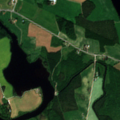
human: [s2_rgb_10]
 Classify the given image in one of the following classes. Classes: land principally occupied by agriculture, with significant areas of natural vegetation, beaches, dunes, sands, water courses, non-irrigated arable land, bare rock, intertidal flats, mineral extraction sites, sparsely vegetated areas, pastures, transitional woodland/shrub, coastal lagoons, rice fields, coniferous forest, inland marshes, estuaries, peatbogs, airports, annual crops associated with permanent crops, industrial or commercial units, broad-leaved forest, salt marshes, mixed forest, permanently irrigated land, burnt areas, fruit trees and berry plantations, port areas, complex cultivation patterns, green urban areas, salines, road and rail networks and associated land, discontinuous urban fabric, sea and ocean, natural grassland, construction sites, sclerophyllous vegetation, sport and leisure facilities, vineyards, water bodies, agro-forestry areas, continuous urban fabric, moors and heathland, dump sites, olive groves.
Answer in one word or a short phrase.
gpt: non-irrigated arable land, land principally occupied by agriculture, with significant areas of natural vegetation, mixed forest, water bodies